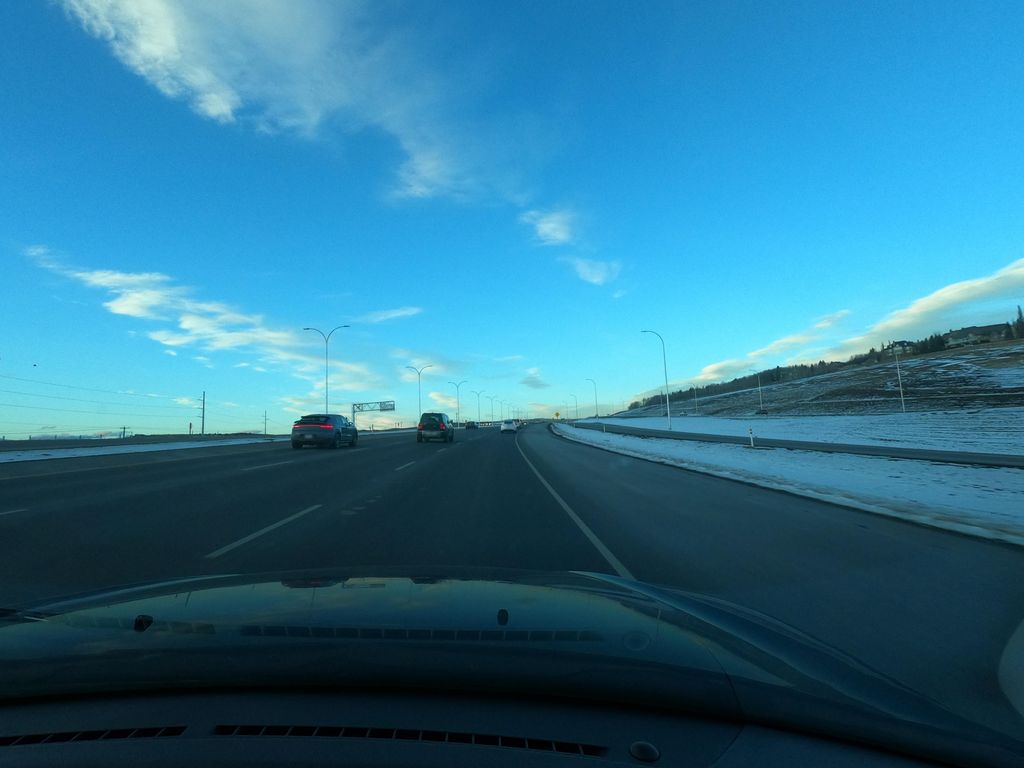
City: calgary